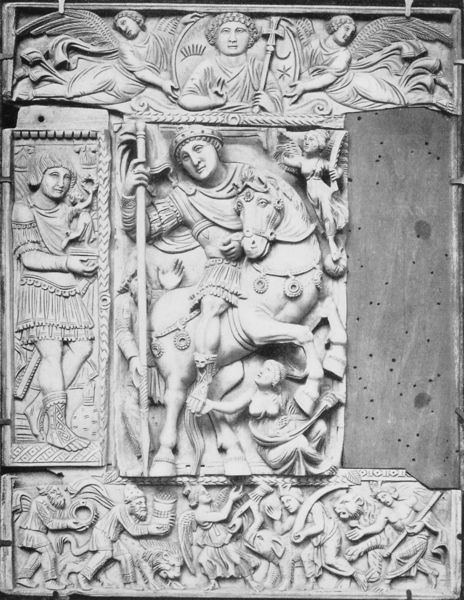
Titel: Kaiserdiptychon
Institution: Paris, Musée du Louvre
Schlagwörter: flügel, gott, kampf, menschen, holz, schmuck, tür, alt, diener, stein, figur, krone, pferd, reiter, engel, huf, hufe, relief, stab, fahne, könig, soldaten, kreuz, soldat, helm, ritter, löcher, schnitzerei, römer, christus, segen, tryptichon, unvollständig, triptychon, situation, triptichon, holzwurm, wurmlöcher, trptychon